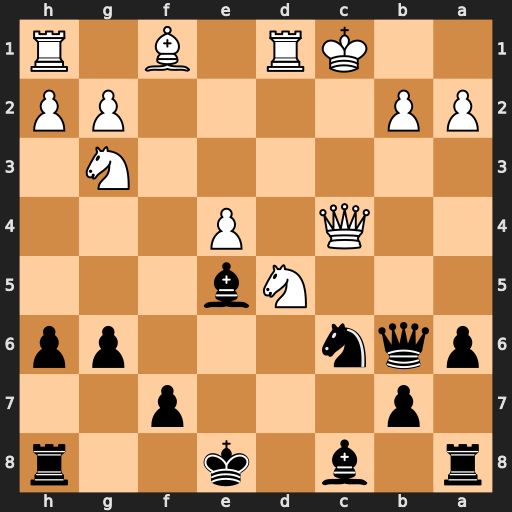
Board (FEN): r1b1k2r/1p3p2/pqn3pp/3Nb3/2Q1P3/6N1/PP4PP/2KR1B1R
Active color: b
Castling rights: kq
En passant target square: -
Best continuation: Qxb2#